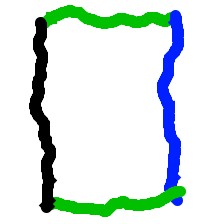
Shape: rectangle